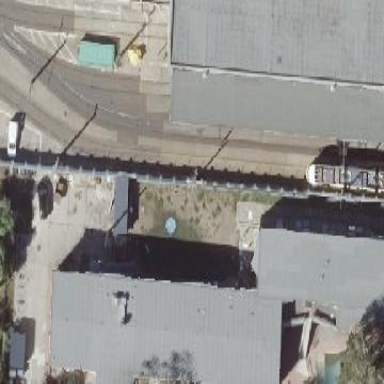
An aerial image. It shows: Kindergarten building.